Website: home-depot
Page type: delivery-shipping
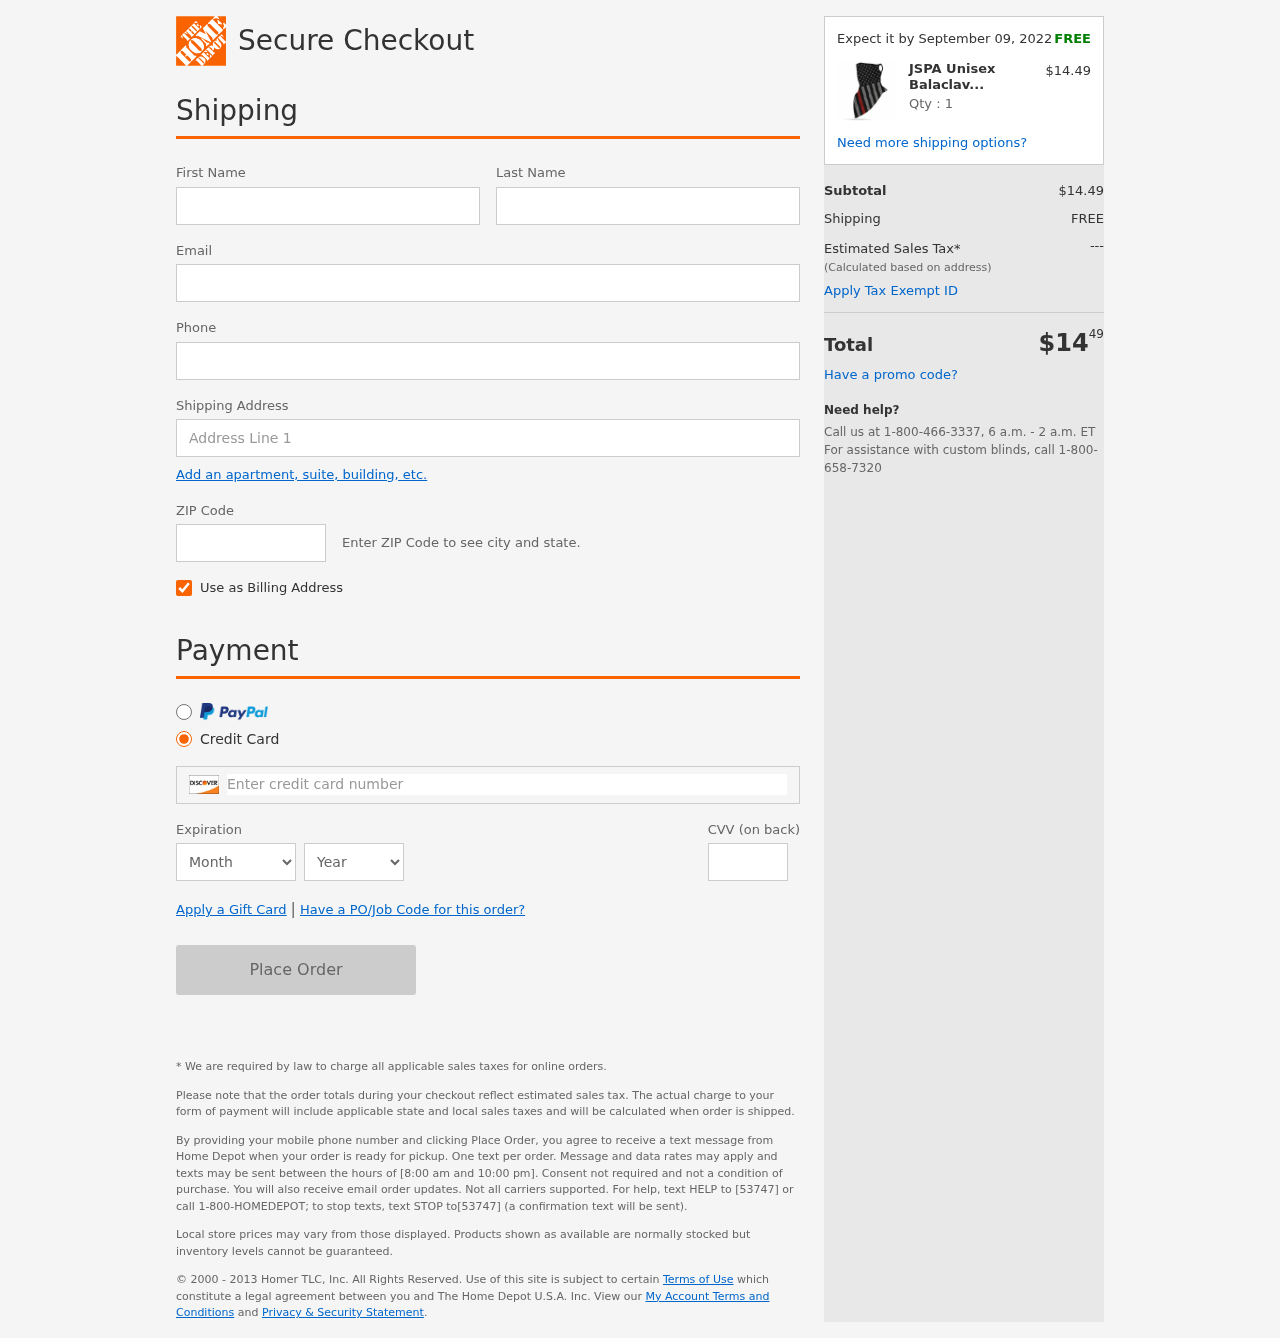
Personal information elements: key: PII_CARD_CVV
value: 285
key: PII_CARD_EXPIRY_MONTH
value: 07
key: PII_CARD_EXPIRY_YEAR
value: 29
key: PII_CARD_NUMBER
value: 6011 3026 6589 1119
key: PII_EMAIL
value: lisasanchez@hotmail.com
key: PII_FIRSTNAME
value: Lisa
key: PII_LASTNAME
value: Sanchez
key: PII_PHONE
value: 9517811495
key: PII_POSTCODE
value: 17116
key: PII_STREET
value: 397 Nicholas Brook
Product elements: key: PRODUCT1_NAME
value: JSPA Unisex Balaclava Ear Hanger Mask Sun Protection Face Mask Balaclava for Men Women Washable Face
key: PRODUCT1_PRICE
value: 14.49
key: PRODUCT1_QUANTITY
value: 1
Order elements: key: ORDER_DELIVERY_DATE
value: Expect it by September 09, 2022
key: ORDER_SUBTOTAL
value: $14.49
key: ORDER_SHIPPING_COST
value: FREE
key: ORDER_TOTAL
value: $1449